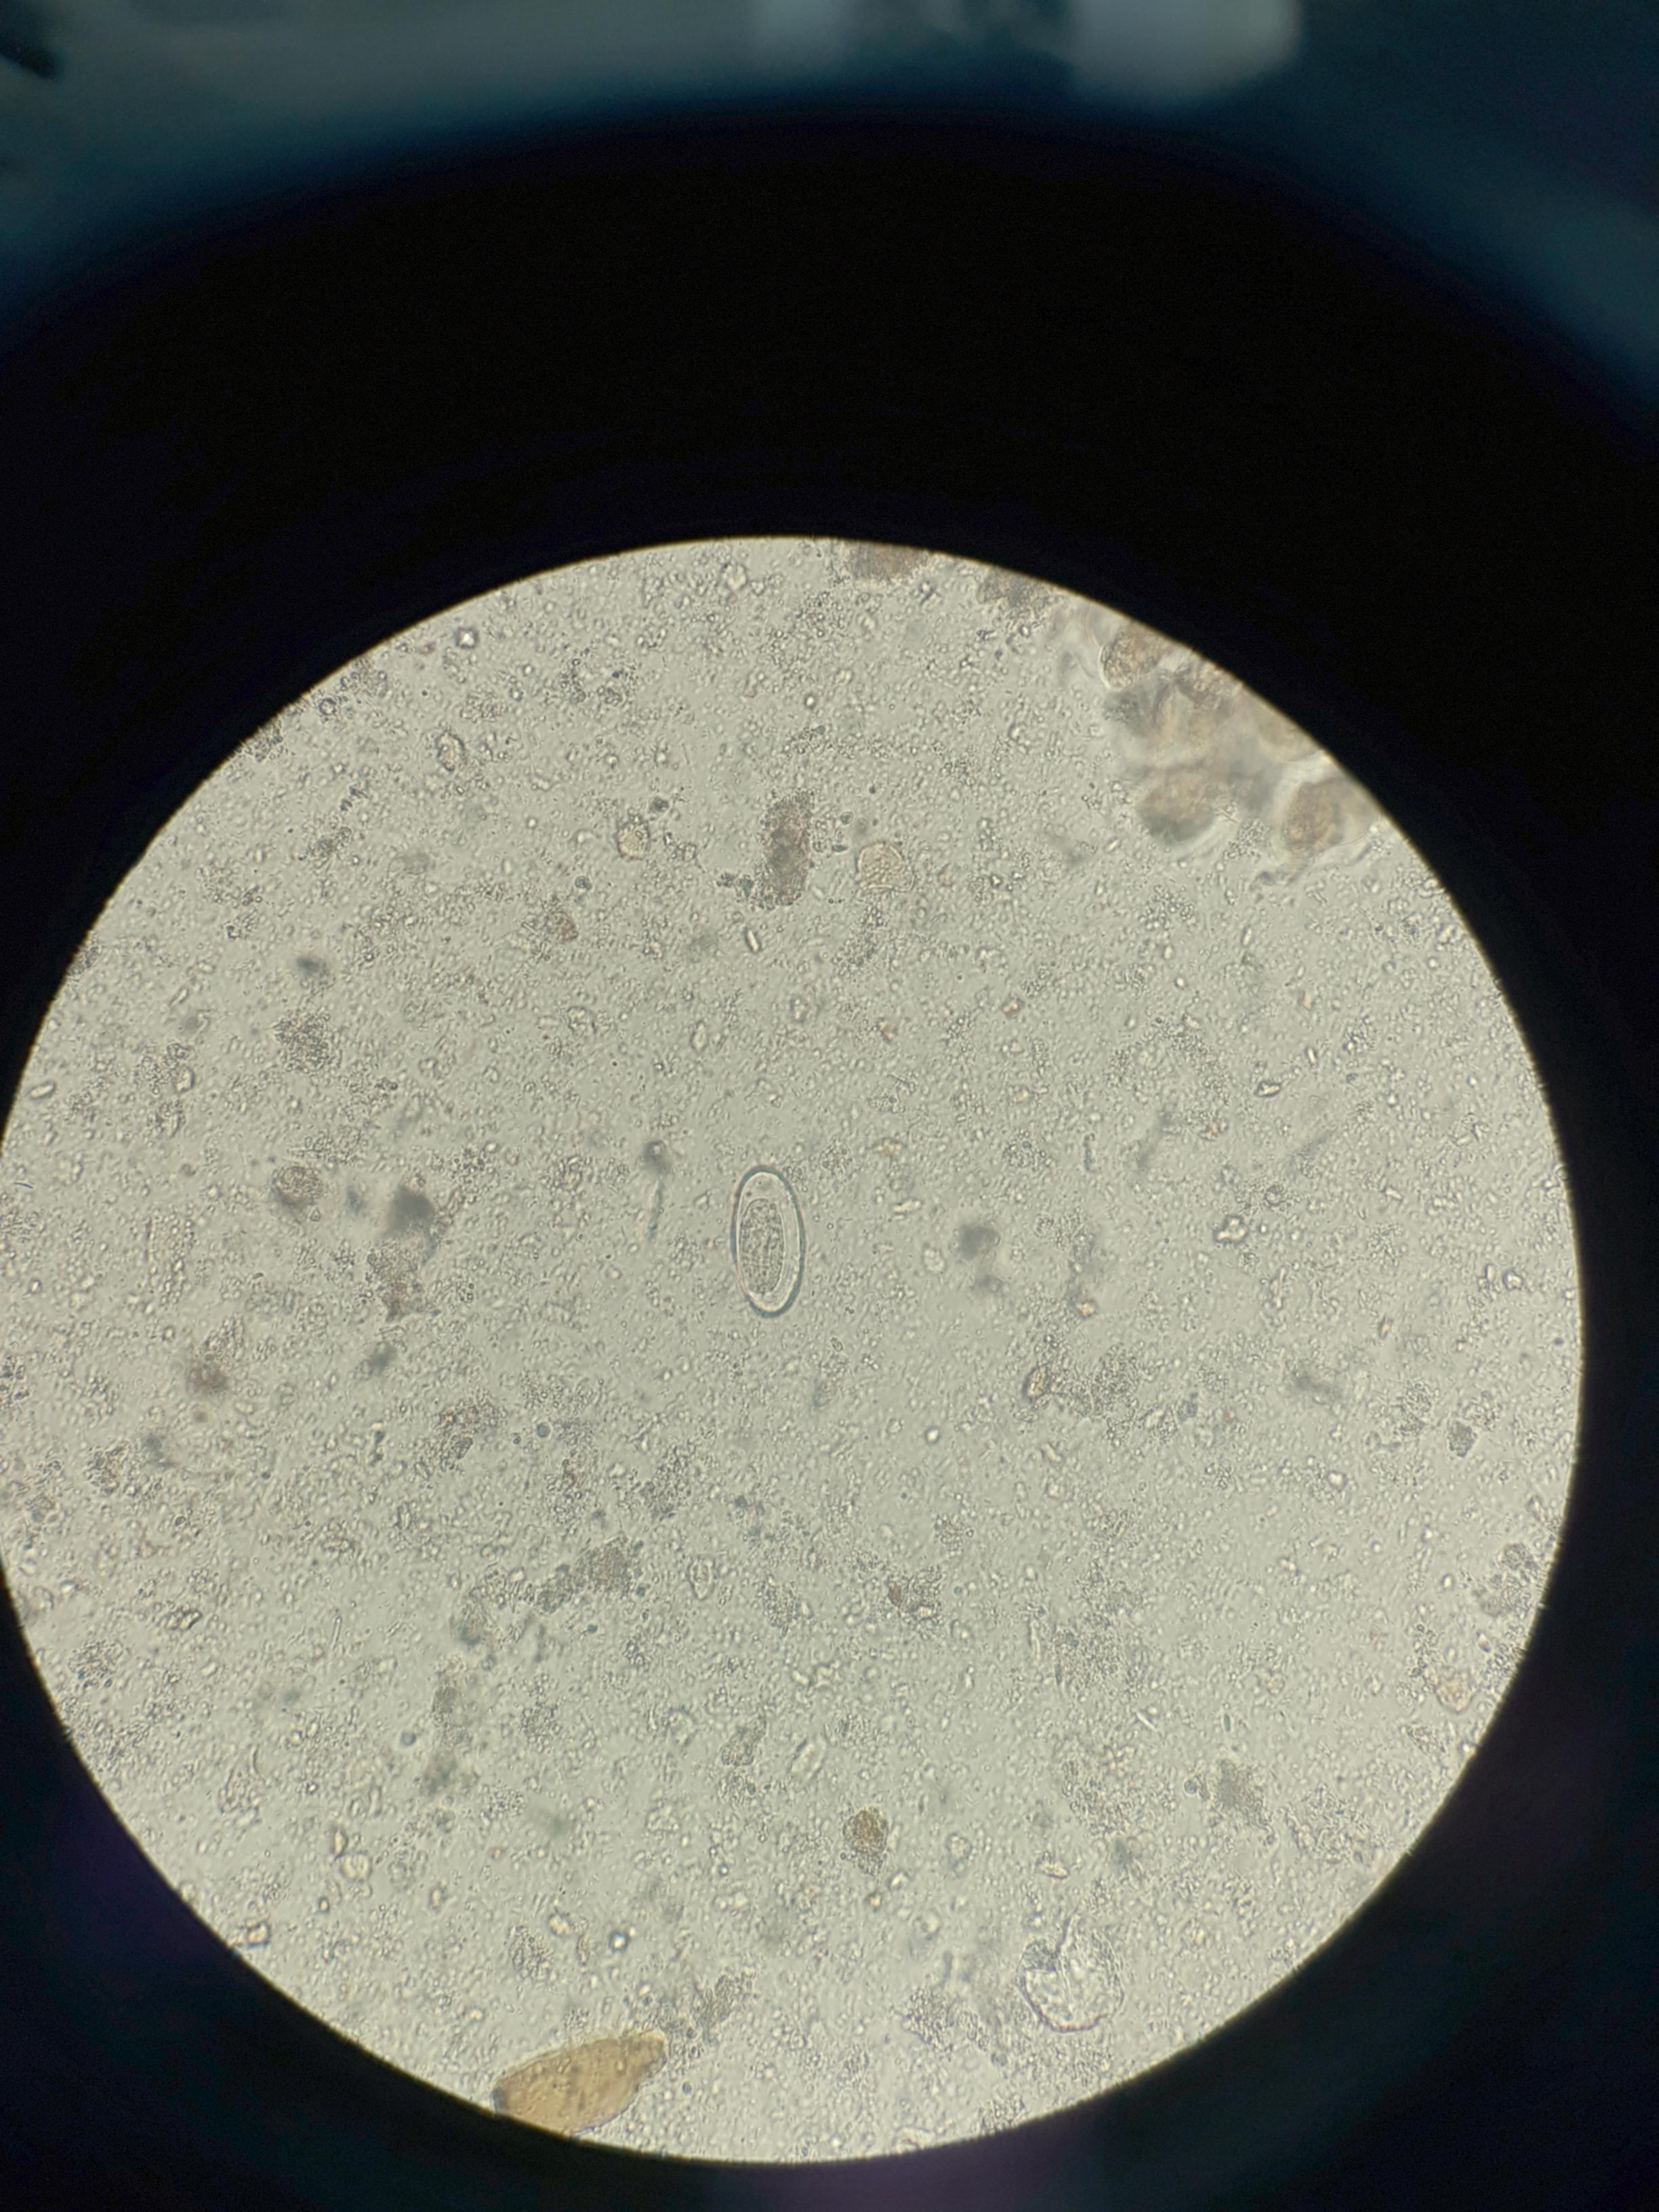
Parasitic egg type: Enterobius vermicularis